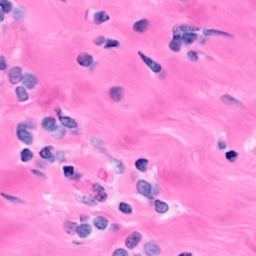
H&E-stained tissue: Breast